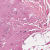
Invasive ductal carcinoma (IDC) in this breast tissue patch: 0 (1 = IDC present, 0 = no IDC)